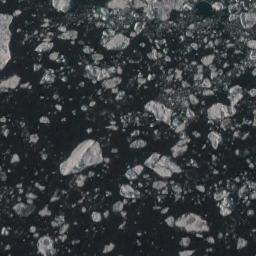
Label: sea_ice